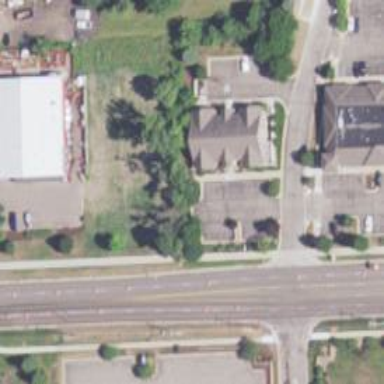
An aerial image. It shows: Healthcare clinic is depicted in the image.